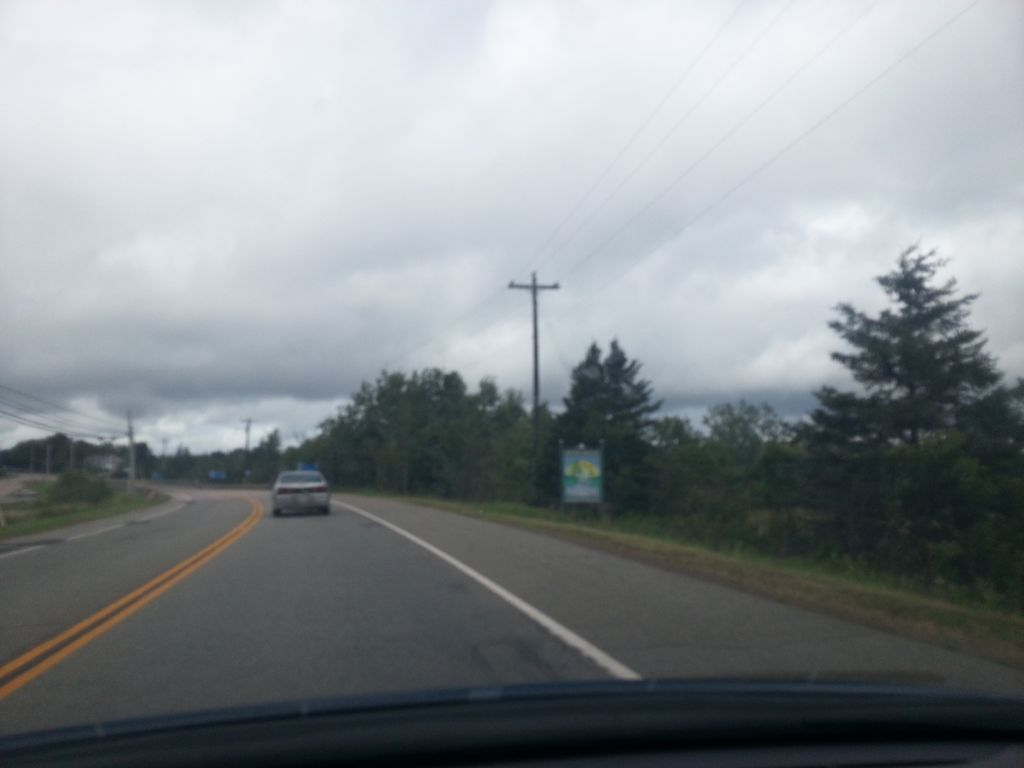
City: charlottetown